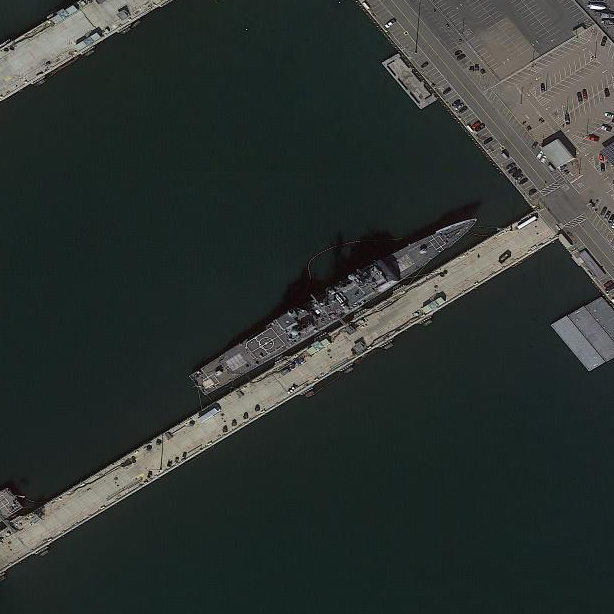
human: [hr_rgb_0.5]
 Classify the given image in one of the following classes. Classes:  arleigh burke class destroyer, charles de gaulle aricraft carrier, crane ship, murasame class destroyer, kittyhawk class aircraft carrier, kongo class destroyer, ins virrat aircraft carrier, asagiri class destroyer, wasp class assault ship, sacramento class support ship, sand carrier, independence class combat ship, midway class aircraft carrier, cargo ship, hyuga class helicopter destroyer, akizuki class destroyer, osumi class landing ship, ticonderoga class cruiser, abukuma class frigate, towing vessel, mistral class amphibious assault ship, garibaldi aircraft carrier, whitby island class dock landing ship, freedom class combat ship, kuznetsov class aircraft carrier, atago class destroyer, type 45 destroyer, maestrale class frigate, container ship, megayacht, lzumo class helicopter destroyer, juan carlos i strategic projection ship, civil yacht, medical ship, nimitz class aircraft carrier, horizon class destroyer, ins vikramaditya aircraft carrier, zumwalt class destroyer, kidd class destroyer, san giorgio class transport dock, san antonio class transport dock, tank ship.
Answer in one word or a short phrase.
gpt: Ticonderoga class cruiser